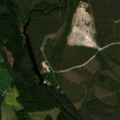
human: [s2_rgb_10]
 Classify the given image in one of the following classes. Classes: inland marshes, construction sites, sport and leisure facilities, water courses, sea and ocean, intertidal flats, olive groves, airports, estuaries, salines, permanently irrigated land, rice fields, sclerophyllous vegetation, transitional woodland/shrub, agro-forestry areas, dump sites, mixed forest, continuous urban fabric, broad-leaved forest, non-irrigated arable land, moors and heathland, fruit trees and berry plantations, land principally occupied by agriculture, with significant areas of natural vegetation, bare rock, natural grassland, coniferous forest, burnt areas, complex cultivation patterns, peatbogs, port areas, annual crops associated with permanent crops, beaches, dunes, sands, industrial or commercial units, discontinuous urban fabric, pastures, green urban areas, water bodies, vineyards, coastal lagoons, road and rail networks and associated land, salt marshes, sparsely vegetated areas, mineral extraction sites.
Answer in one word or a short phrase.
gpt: coniferous forest, mixed forest